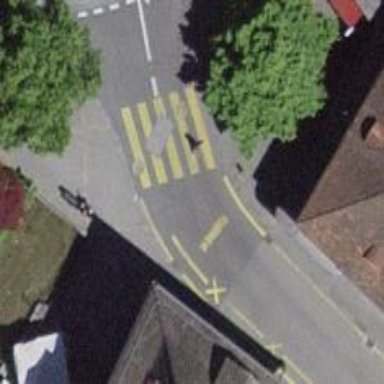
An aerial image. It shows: Uncontrolled zebra crossing with notable zebra markings.